Question: I have an array with polygons created from a data file with coordinates per polygon.
So when I plot them on my map I use:
'''
[mapView addOverlays:polygonArray];
'''
and in my viewForOverlay:
'''
if ([overlay isKindOfClass:[MKPolygon class]]) {
MKPolygonView *polyView = [[MKPolygonView alloc] initWithPolygon:overlay];
polyView.fillColor = [[UIColor redColor] colorWithAlphaComponent:0.1];
polyView.strokeColor = [[UIColor blueColor] colorWithAlphaComponent:0.1];
polyView.lineWidth = 1;
return polyView;
}
else {
return nil;
}
'''
The problem is that regarding my "colorWithAlphaComponent" the code seems to reuse and recreate the polyView for each Polygon. Therefore the first one is with alpha 0.1 but the second is 2x and so on.. So the last few Polygons aren't "seethrough" anymore.
Here's how it looks:

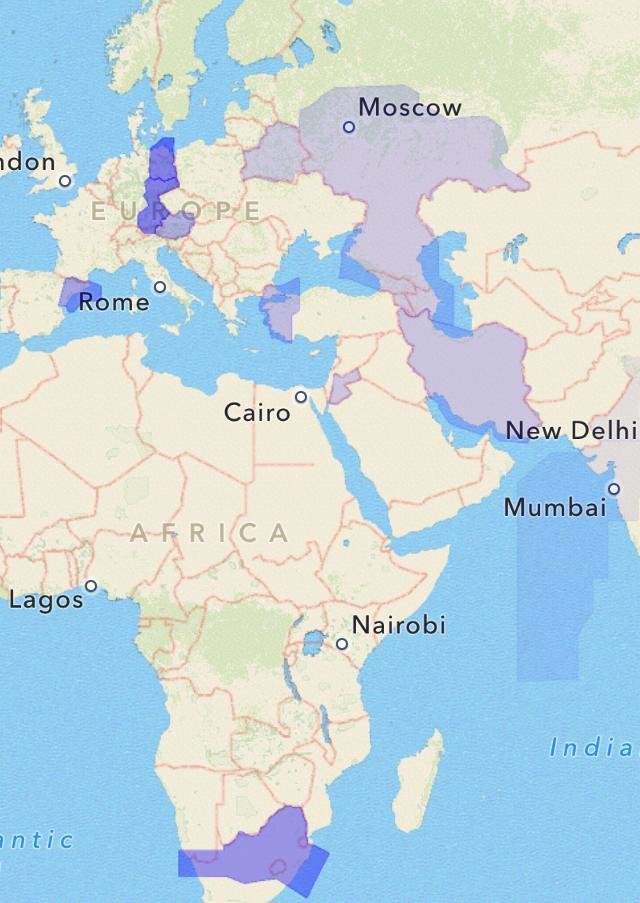
Answer: Based on the problem description and picture, it sounds like you are adding the same polygon multiple times so it gets overlapped with itself.
When overlays overlap, the map view blends their colors together resulting in a darker appearance.
If 'polygonArray' contains unique polygons itself but 'addOverlays' is called multiple times, you should call 'removeOverlays' before 'addOverlays' if the existing polygons on the map are already included in 'polygonArray'.
Another possibility is that 'polygonArray' itself contains duplicate polygons.
Even if 'addOverlays' is called only once, the map will add multiple instances of the same polygon resulting in those overlays overlapping themselves giving them a darker color than expected.
To fix this, you should eliminate the duplication in 'polygonArray'.